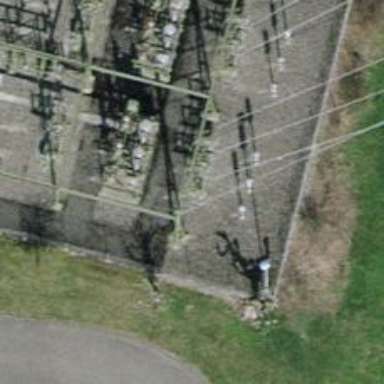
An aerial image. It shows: Insulator used in power equipment.